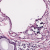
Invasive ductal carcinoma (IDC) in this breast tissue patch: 1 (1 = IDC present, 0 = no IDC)